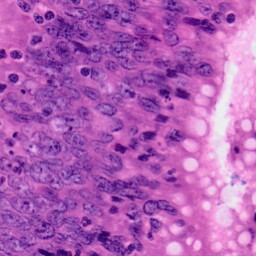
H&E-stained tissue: Colon